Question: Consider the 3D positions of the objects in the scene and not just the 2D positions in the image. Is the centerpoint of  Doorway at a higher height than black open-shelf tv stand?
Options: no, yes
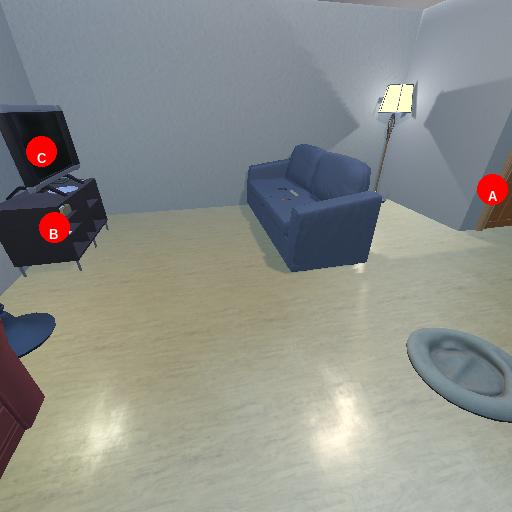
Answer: no